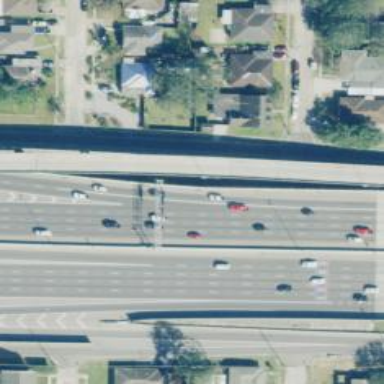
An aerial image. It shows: Motorway link bridge.